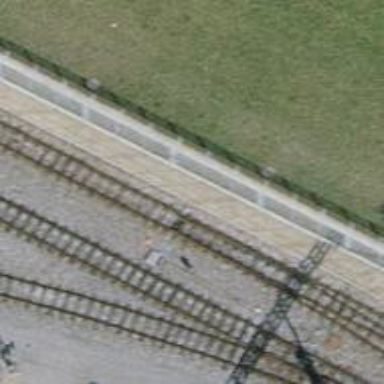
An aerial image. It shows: Narrow-gauge railway with single track running through yard. The railway is electrified with contact line.